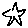
Label: star